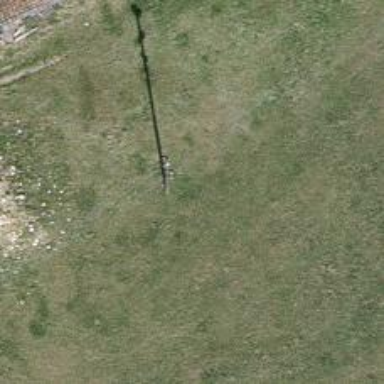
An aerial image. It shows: Power pole.